【题型】解答题　【知识点】解析几何　【难度】medium
在学习了数轴后，小丁同学决定对数轴进行进一步深入探究。

[初步探究] 如图$^{\textcircled{1}}$，点$A$在数轴上表示为$-2$，数轴上任意一点$B$表示为$x$，则$A$，$B$两点间的距离表示为$\underline{\quad\quad}$。

[初步应用] 由初步探究，请直接写出：$|x - 1| + |x + 4|$的最小值为$\underline{\quad\quad}$，此时$x$的取值范围为$\underline{\quad\quad}$。

[进阶探究] 如图$^{\textcircled{1}}$，将数轴沿着点$A$翻折，若数轴上有点$M$，$N$，$C$且点$N$，$C$均在$M$右侧，$M$，$N$两点间的距离为12，$M$，$C$两点间的距离为4，且$M$，$N$在数轴沿$A$点翻折后重叠，则$M$，$N$，$C$表示的数之比为$\underline{\quad\quad}$。

[进阶应用] 如图$^{\textcircled{2}}$，将一根拉直的细线看作数轴，一个三边长分别为$AB = 4$，$AC = 3$，$BC = 5$的$\triangle ABC$的顶点$A$与原点重合，边$AB$在数轴正半轴上，将数轴正半轴的线沿$A \to B \to C \to A$的顺序依次缠绕在$\triangle ABC$的边上，负半轴的线沿$A \to C \to B \to A$的顺序依次缠绕在$\triangle ABC$的边上。

[拓展探究] 如果正半轴的线缠绕了$n$圈，负半轴的线缠绕了$n$圈，则绕在点$C$上所有数的和是$n$的$\underline{\quad\quad}$倍。

[拓展应用] 如果正半轴的线不变，将负半轴的线拉长一倍，即原线上的点$-2$的位置对应着拉长后的数$-1$，并将$\triangle ABC$向正半轴平移一个单位后再开始绕，则绕在点$B$且绝对值不超过100的所有数之和为$\underline{\quad\quad}$。

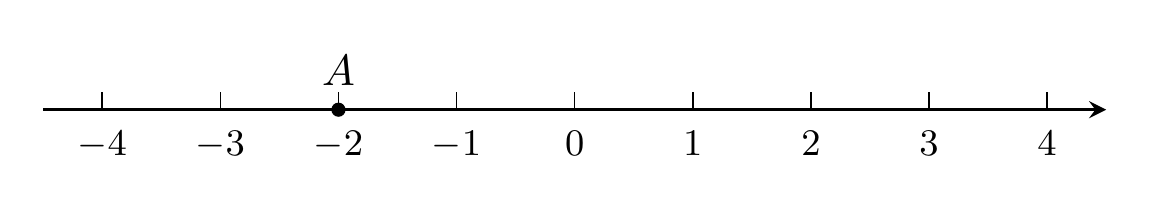
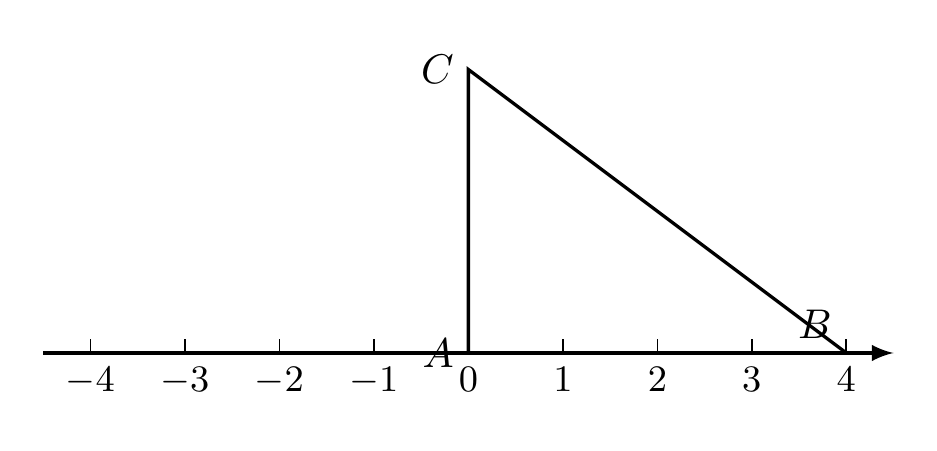
【解答】
【答案】
[初步探究] $|x+2|$；$5$；
[初步应用] $5$；$-4 \le x \le 1$；
[进阶探究] $-2:1:-1$；
[拓展探究] $6$；
[拓展应用] $-499.5$

【知识点】数轴上两点之间的距离、数轴上的翻折、绝对值的几何意义、根据成轴对称图形的特征进行求解

【分析】本题考查了列代数式，绝对值的应用，数轴上两点间的距离的计算方法，综合性比较强，难度比较大。

[初步探究] 根据数轴上两点间的距离的表示来列式即可；
[初步应用] 根据题意得出最小值即为$-4$到$1$之间的距离，取值范围即在此范围内；
[进阶探究] 先判断出点$M$和点$N$到表示数$-2$的点的距离为$6$，即可得出结论；
[拓展探究] 分别找出正半轴和负半轴在点$C$上的数字之间的规律，即可求出所有数字之和；
[拓展应用] 找出绕在点$B$且绝对值不超过$100$的所有数字，求和即可。

【详解】
解：[初步探究] 已知图①，点$A$在数轴上表示为$-2$，数轴上任意一点$B$表示的数为$x$，
则$AB$两点的距离可以表示为$|x - (-2)| = |x + 2|$，
故答案为：$|x + 2|$；

[初步应用]：根据题意得：$|x - 1| + |x + 4|$的最小值为$4 - (-1) = 5$，此时$x$满足条件$-4 \le x \le 1$。
故答案为：$5$；$-4 \le x \le 1$。

[进阶探究] $\because M$，$N$两点沿着$A$点折叠后重合，
$\therefore$ 点$M$和点$N$关于表示数$-2$的点对称，
$\because M$，$N$两点之间距离为$12$，
$\therefore$ 点$M$和点$N$到表示数$-2$的点的距离都为$\dfrac{1}{2} \times 12 = 6$，
$\therefore$ 点$M$表示的数为$-2 - 6 = -8$，点$N$表示的数为$-2 + 6 = 4$，
$\because M$，$C$两点之间距离为$4$，
$\therefore$ 点$C$在点$M$右边，点$C$表示的数为$-8 + 4 = -4$，
$\therefore M$，$N$，$C$表示的数之比为：$-8:4:-4 = -2:1:-1$。
故答案为：$-2:1:-1$；

[拓展探究] 如果正半轴的线缠绕了$n$圈，绕在点$C$的数分别为：$9$，$21$，$33$……，
点$C$的数为：$9 + 12(n - 1) = 12n - 3$；
负半轴的线缠绕了$n$圈，绕在点$C$的数分别为：$-3$，$-15$，$-27$…，
点$C$的数为：$-3 - 12(n - 1) = -12n + 9$；
则绕在点$C$上的所有数字之和为：$(12n - 3 - 12n + 9)n = 6n$。
故答案为：$6$；

[拓展应用] 如果正半轴的线不变，并将三角形$ABC$向正半轴平移一个单位后再开始绕，
则正半轴上绕在点$B$且绝对值不超过$100$的数字有：$5$，$17$，$29$，$41$，$53$，$65$，$77$，$89$；
将负半轴的线拉长一倍，并将三角形$ABC$向正半轴平移一个单位后再开始绕，
则正半轴上绕在点$B$且绝对值不超过$100$的数字有：$-3.5$，$-9.5$，$-15.5$，$-21.5$，$-27.5$，$-33.5$，$-39.5$，$-45.5$，$-51.5$，$-57.5$，$-63.5$，$-69.5$，$-75.5$，$-81.5$，$-87.5$，$-93.5$，$-99.5$。
$\therefore$
$5 + 17 + 29 + 41 + 53 + 65 + 77 + 89 - 3.5 - 9.5 - 15.5 - 21.5 - 27.5 - 33.5 - 39.5 - 45.5 - 51.5 - 57.5 - 63.5 - 69.5 - 75.5 - 81.5 - 87.5$，
则绕在点$B$且绝对值不超过$100$的数字之和为$-499.5$。